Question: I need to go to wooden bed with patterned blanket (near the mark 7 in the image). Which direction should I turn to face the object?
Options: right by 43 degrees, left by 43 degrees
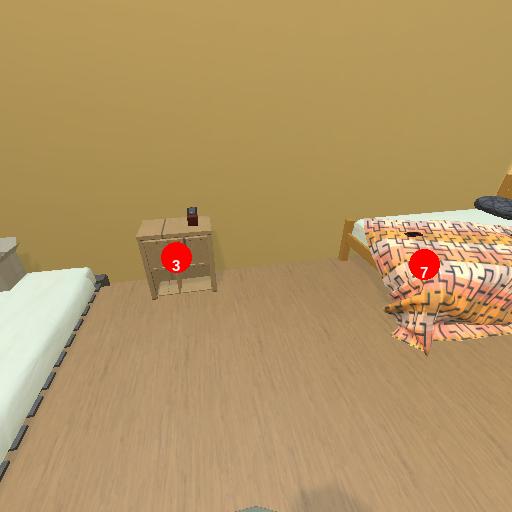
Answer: right by 43 degrees